This time-frequency spectrogram was computed from a bearing vibration snapshot; brighter regions carry more energy. Diagnose the bearing from this image, choosing from: normal, inner_race, outer_race, ball.
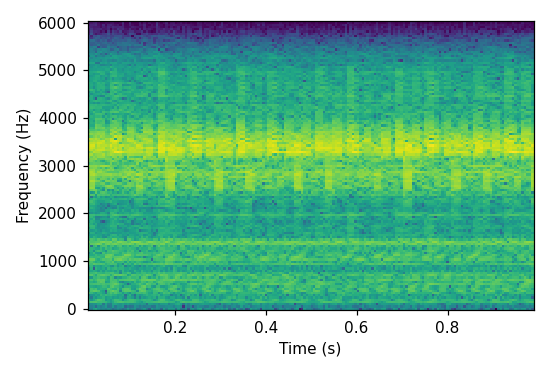
Answer: outer_race